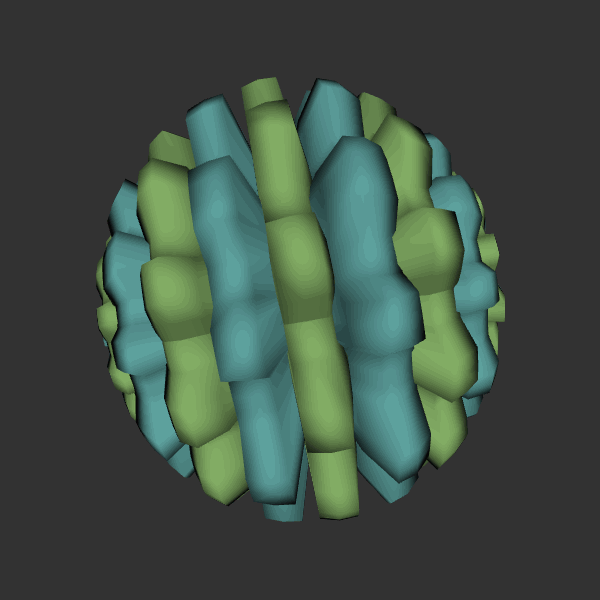
Background: dark